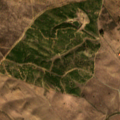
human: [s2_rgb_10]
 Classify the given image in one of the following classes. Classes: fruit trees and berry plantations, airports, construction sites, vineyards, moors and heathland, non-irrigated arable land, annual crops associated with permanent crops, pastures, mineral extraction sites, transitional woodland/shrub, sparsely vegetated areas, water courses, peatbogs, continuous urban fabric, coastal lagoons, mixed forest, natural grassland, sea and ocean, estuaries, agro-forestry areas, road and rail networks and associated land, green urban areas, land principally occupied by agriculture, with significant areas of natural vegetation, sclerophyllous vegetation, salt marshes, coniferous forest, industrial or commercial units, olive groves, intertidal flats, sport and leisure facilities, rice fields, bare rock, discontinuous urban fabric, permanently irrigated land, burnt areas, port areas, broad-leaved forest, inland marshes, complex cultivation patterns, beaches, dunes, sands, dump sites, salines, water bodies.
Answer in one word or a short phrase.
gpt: non-irrigated arable land, coniferous forest, transitional woodland/shrub